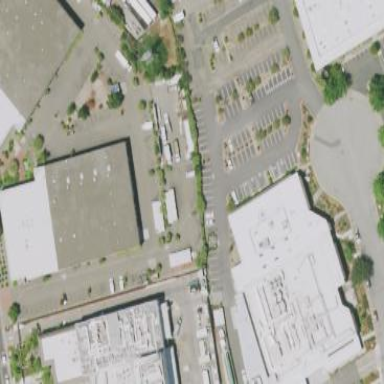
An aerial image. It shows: Parking area with asphalt surface.